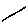
Label: line